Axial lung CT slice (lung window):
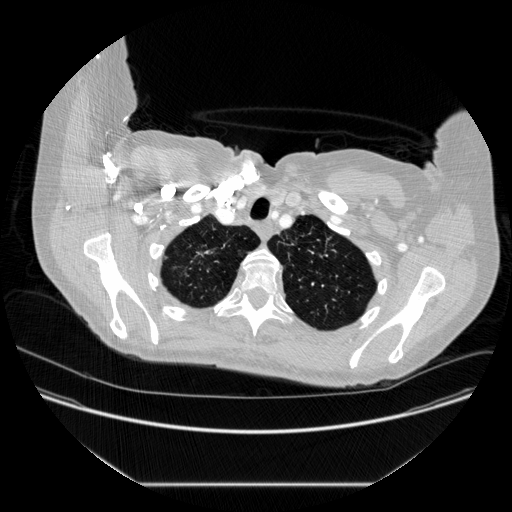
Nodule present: no